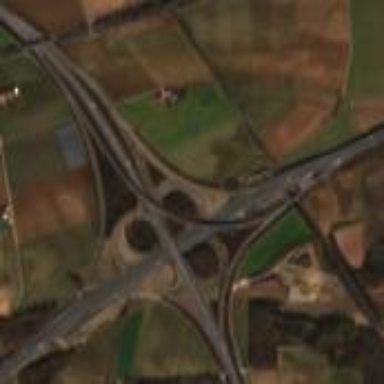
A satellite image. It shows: Motorway with interchange junction.